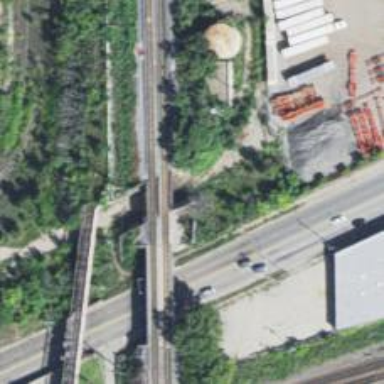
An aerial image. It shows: Disused railway siding.